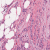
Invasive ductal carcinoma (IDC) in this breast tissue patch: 1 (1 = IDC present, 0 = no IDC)